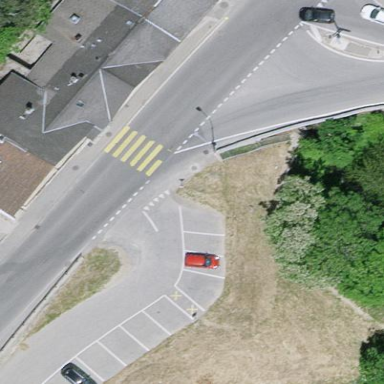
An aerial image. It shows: Street side parking area.